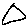
Label: triangle